Question: I've got a set of tables as below:
>
PositionShiftPatternID
PositionID
EmployeePositionShiftPatternID
EmployeePositionID
TemplateShiftPatternID
WeekID
PositionShiftPatternID
WeekID
EmployeePositionShiftPatternID
WeekID
TemplateShiftPatternID
WeekID
So PositionShiftPattern, EmployeePositionShiftPattern and TemplateShiftPattern each have a junction to Week, with one-to-many relationships inbetween.
Obviously EF will map the relationships between PositionShiftPattern, EmployeePositionShiftPattern and TemplateShiftPattern and Week as many-to-many and create navigation properties from each table directly to Week.
Is it possible to then change the many-to-many relationships to one-to-many relationships (e.g. each Week should map to a single ShiftPattern)? I'm trying to achieve mutual exclusion (see diagram below) and want to avoid just adding PositionShiftPatternID, EmployeePositionShiftPatternID and TemplateShiftPatternID to Week. Should I be looking at another way of achieving mutual exclusion?

Thanks
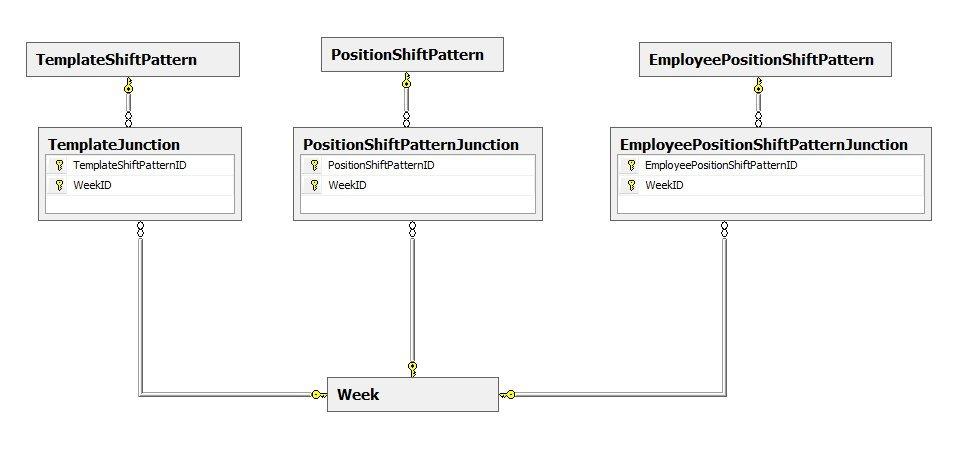
Answer: No it is not possible. The relation must be the same as in the database. If you create one-to-many relation it will be considered as a new one and you will have to add those Ids to week. Also when looking at your model it doesn't make sense to introduce such relation. At the moment Shift can be related to many weeks and week can have many shifts. If you introduce one-to-many it will mean that each week instance can have only one shift.